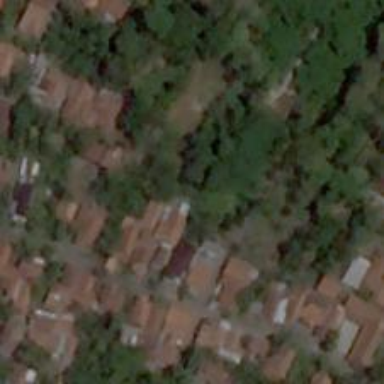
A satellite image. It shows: Residential road.